Interaction volume radius: 10 \u00c5
Interaction volume height: 25 \u00c5
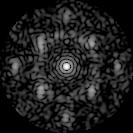
Disorder parameter: 0.5677